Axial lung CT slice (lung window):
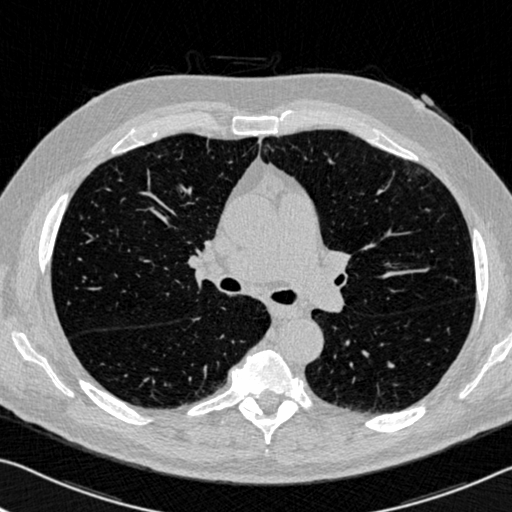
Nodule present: no